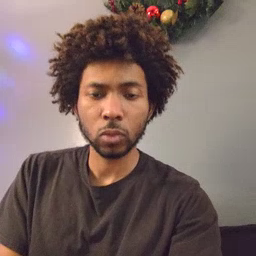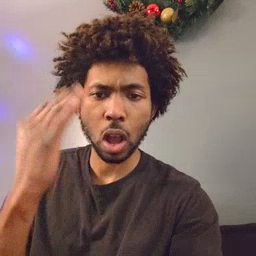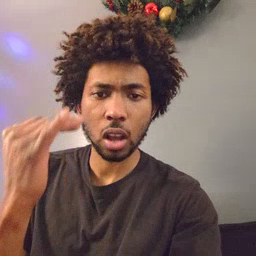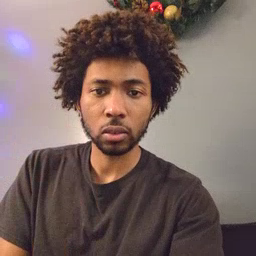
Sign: why